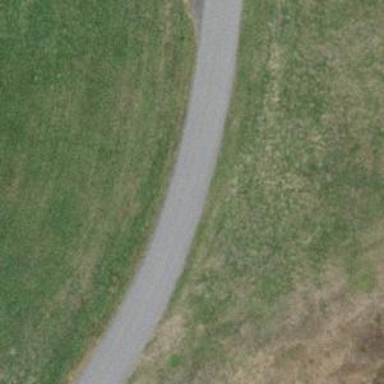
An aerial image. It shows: Service road with grade1 tracktype.